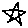
Label: star